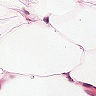
Metastatic tissue present: no